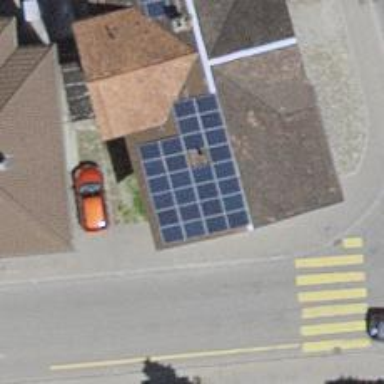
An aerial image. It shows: Solar power generator using photovoltaic method with solar photovoltaic panel types.